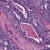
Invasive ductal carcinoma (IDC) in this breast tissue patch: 0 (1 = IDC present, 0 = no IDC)